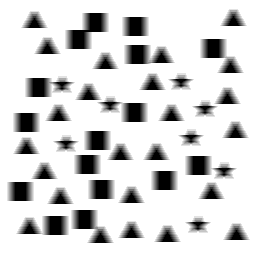
Squares: 16
Triangles: 24
Stars: 8
Total shapes: 48